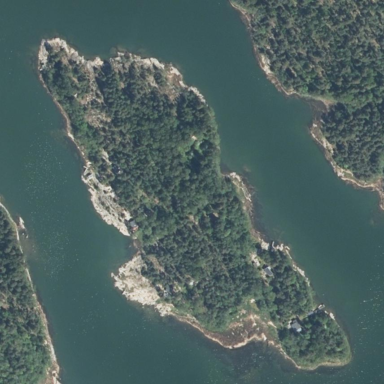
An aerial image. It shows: Island with natural coastline.